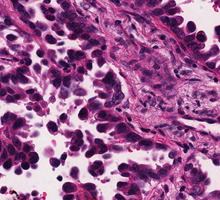
Tumor epithelial tissue: yes
Tumor-associated stroma tissue: yes
Normal tissue: no